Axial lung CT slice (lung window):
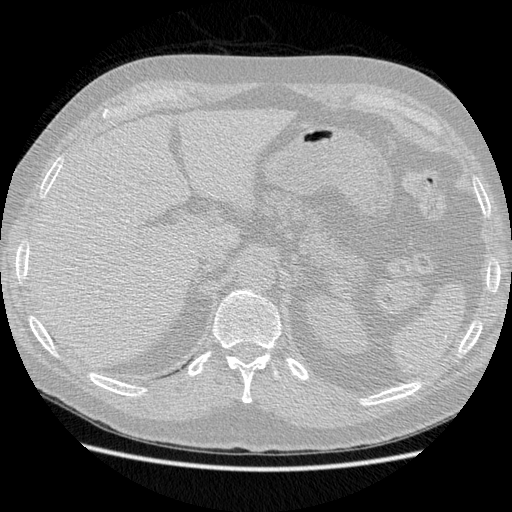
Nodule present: no